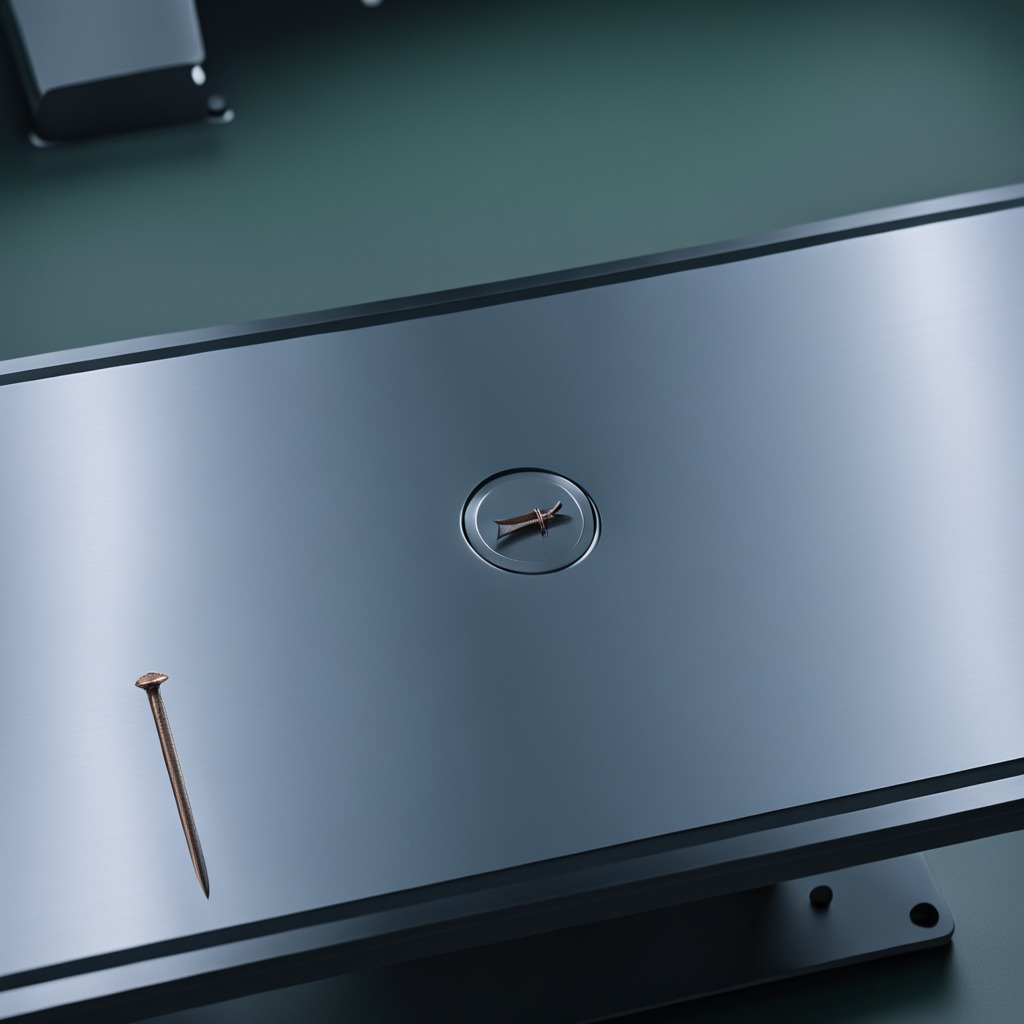
An iron nail is lying on a metal table in a machine shop under fluorescent lights.